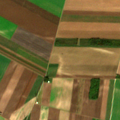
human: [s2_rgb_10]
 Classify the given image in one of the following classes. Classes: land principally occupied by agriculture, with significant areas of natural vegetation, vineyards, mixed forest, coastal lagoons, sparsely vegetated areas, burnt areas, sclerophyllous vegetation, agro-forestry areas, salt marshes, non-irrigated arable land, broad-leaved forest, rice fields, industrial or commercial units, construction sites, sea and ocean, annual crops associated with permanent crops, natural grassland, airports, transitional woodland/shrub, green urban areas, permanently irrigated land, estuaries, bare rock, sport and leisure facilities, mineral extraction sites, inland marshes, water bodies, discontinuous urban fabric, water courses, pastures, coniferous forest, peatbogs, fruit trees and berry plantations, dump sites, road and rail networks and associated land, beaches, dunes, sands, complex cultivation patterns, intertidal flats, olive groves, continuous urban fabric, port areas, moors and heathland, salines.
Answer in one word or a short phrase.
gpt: non-irrigated arable land